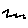
Label: zigzag